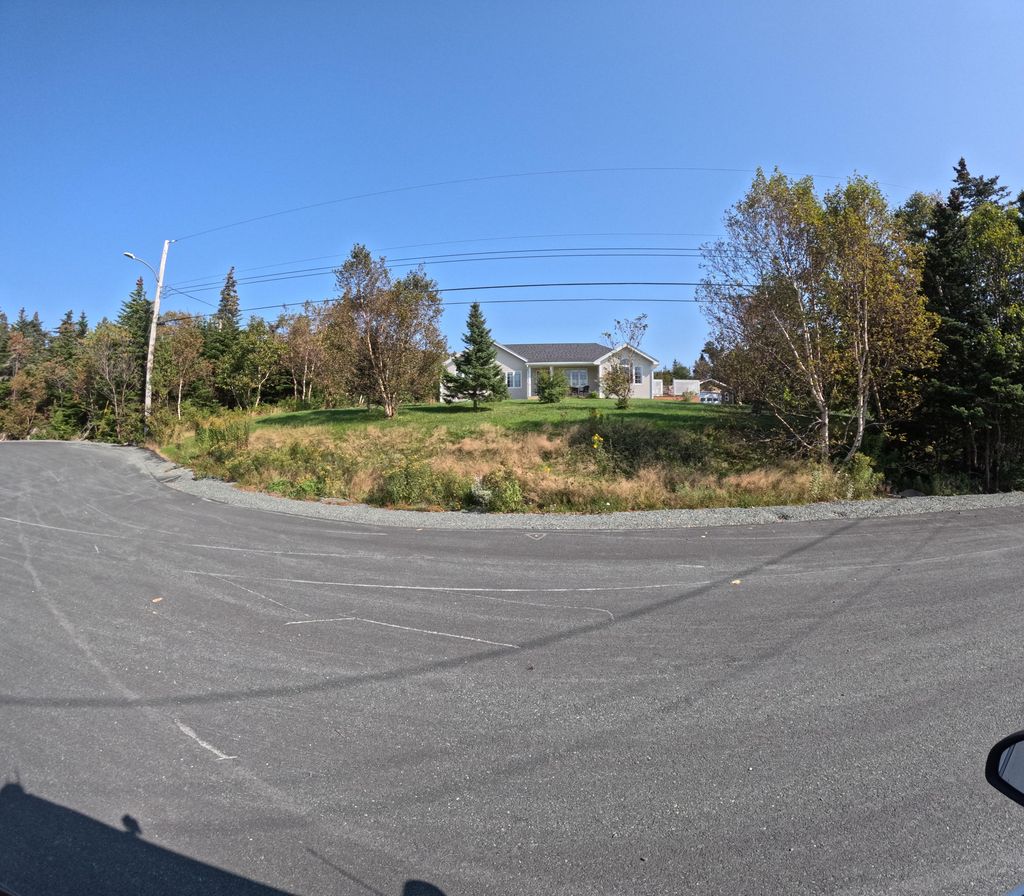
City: st_johns